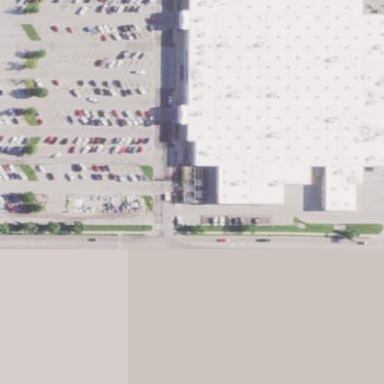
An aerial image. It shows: Retail building housing supermarket.